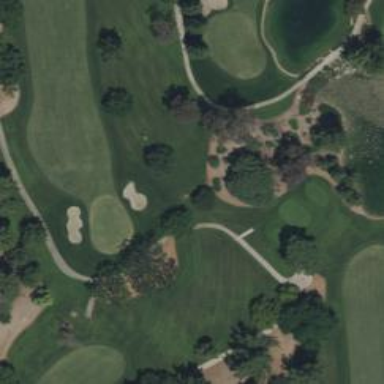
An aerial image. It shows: Golf bunker filled with natural sand.